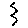
Label: zigzag